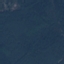
Land use / land cover class: Forest